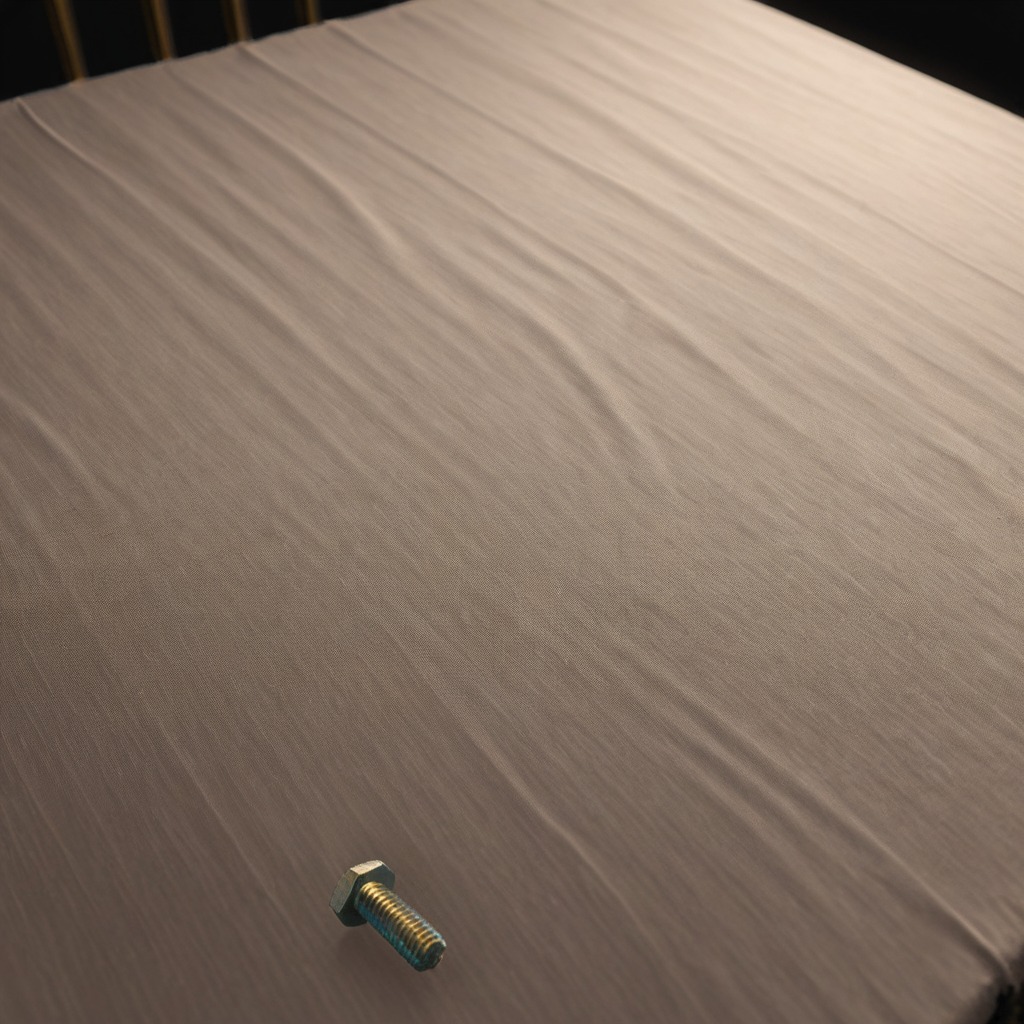
A metal screw is lying on the wooden table.